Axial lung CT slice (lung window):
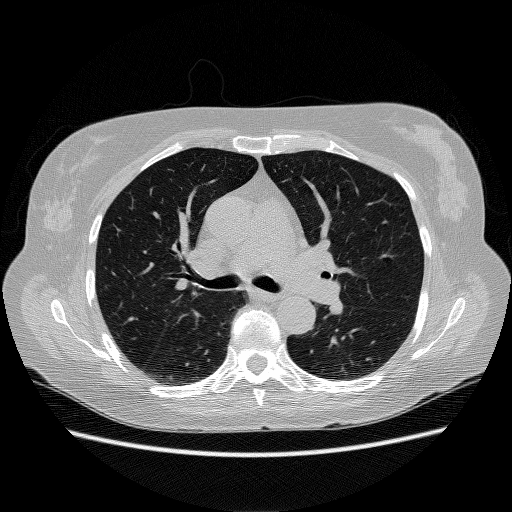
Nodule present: no